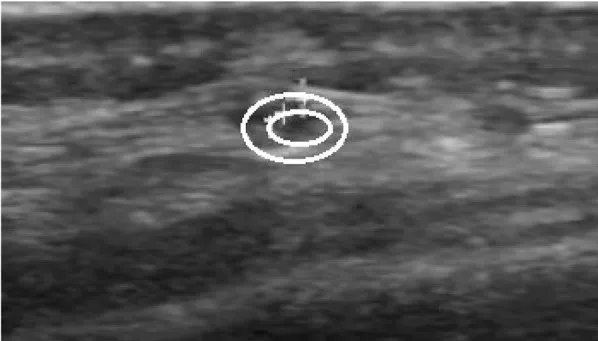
Ultrasound images of the temporal artery. Short-axis section of the temporal artery (B) demonstrates non-uniform thickening with a non-smooth appearance.
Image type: radiology (ultrasound)